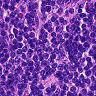
Metastatic tissue present: no